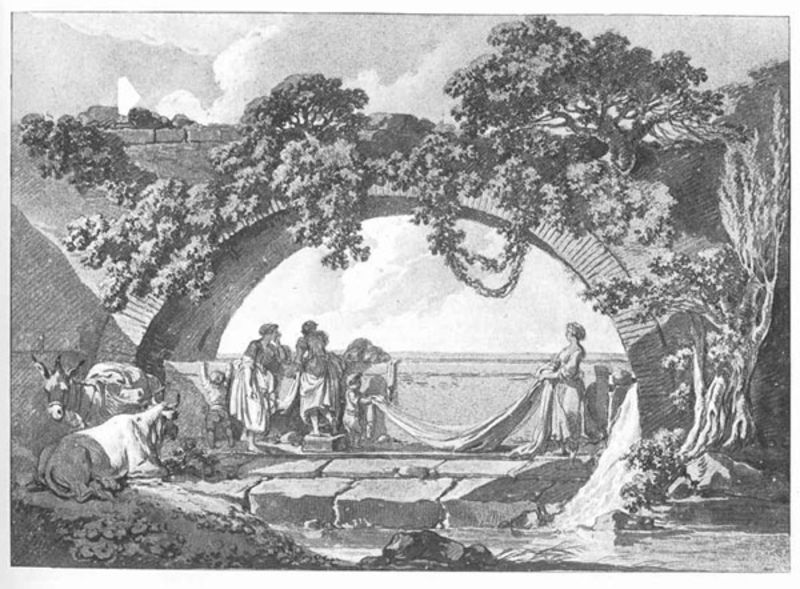
Titel: Wäscherinnen unter froßem Brückenbogen
Künstler: Jacques Philippe Joseph de Saint-Quentin
Standort: Karlsruhe
Institution: Staatliche Kunsthalle Karlsruhe
Schlagwörter: baum, blätter, felsen, himmel, meer, schatten, wasser, weiß, wolken, bäume, fluss, frauen, grün, landschaft, menschen, mädchen, see, wäsche, damen, frau, grau, schwarz, skizze, szene, terasse, zeichnung, ausblick, blick, tiere, tuch, wolke, barock, leinen, stein, steine, schauen, bach, ebene, ferne, kühe, natur, strauch, vieh, brücke, brüstung, büsche, gebüsch, boden, stoff, tücher, drei, kind, girlande, pflanze, pflanzen, ohren, wasserfall, arbeit, brunnen, esel, kinder, garten, ranken, adelige, schwanz, aussicht, balkon, terrasse, bogen, pflaster, mauer, ziegel, grafik, graphik, kuh, rind, idylle, pause, picknick, rast, rundbogen, geländer, stufe, laken, junge, wiss, tor, waschen, laviert, arkade, ruine, buch, steinbrücke, mauerwerk, druck, druckgraphik, radierung, stich, maultier, bewachsen, pforte, quader, leintuch, mittelalter, rankpflanze, aquädukt, viadukt, hörner, bulle, ochse, ochsen, stier, rinf, bewuchs, ochs, quelle, wäscherinnen, packtier, pflnzen, eit, schäferidyll, waschtrog, mezzotinto, arbei, schnlingpflanze, auelle, mauetrwerk